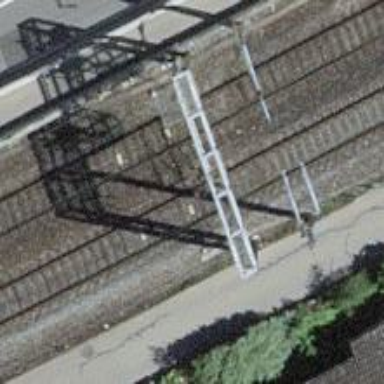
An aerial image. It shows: Railway signal.